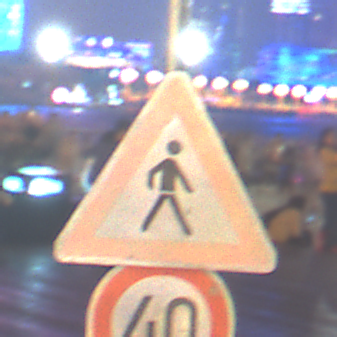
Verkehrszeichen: FussgaengerLinks
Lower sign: Geschwindigkeit40
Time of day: Night
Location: Outdoor (Urban)
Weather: PartlyCloudy
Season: NotSpecified
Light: Natural